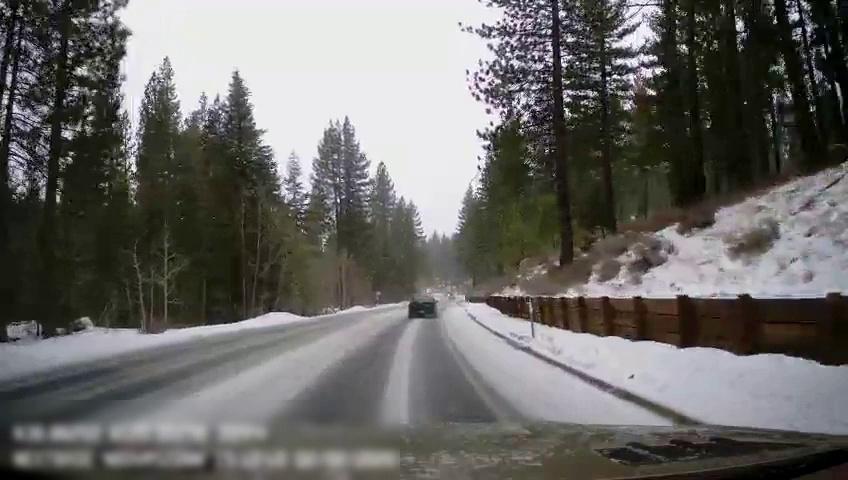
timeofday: Day
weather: Snowy
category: Drivable Space
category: Vehicles | Car